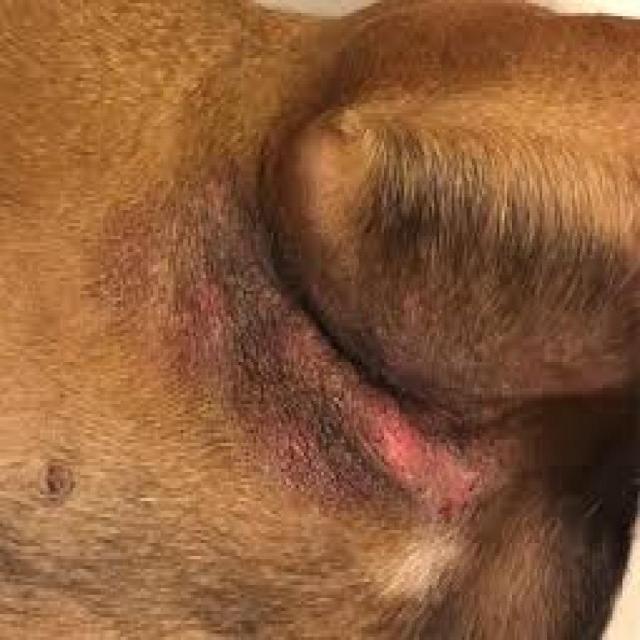
Canine dermatitis — inflammation of the skin presenting with erythema, pruritus, papules, and excoriation. May be allergic, contact, or atopic in origin.